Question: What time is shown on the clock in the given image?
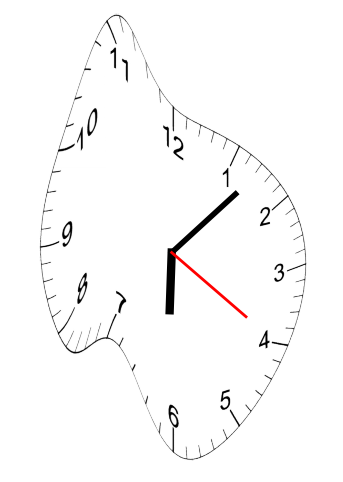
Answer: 06:07:20